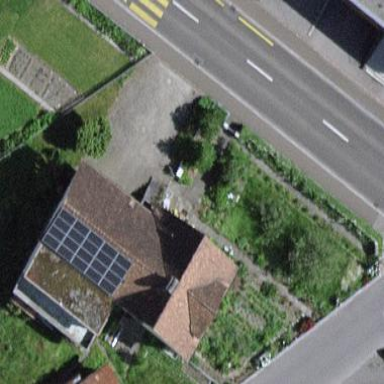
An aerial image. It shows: Semidetached house.